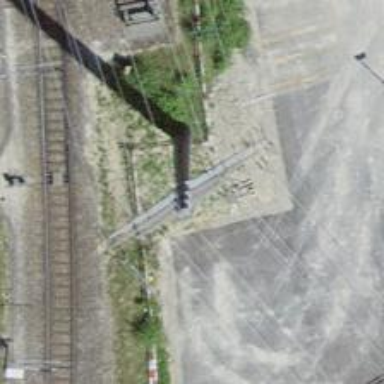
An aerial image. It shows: Concrete power pole.